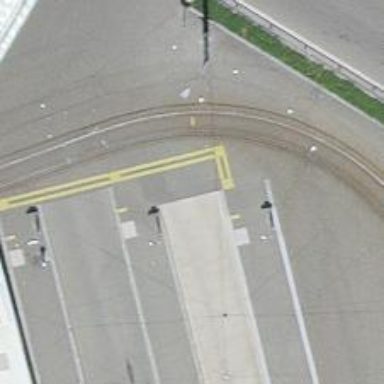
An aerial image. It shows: Platform for public transport and road usage.